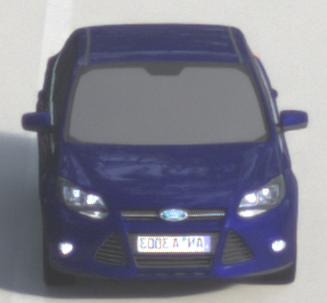
Make: Ford
Model: Focus 1.6 Ti-VCT
Detailed model: Focus (III)
Model produced from: 2011/09
Model produced until: 2014/09
Doors: 5
Color: blue
Road condition: dry road
Daytime: morning or afternoon
Contrast: low contrast